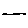
Label: line